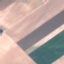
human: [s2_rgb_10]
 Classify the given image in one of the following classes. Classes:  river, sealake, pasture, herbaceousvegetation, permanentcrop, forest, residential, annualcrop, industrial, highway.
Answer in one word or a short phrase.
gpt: AnnualCrop